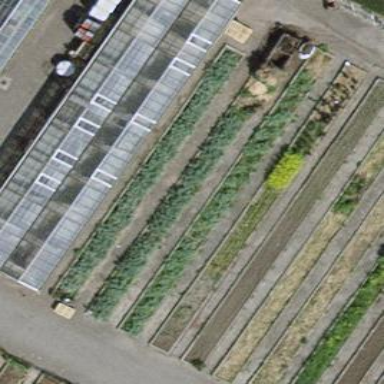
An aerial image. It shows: Greenhouse used for horticulture.